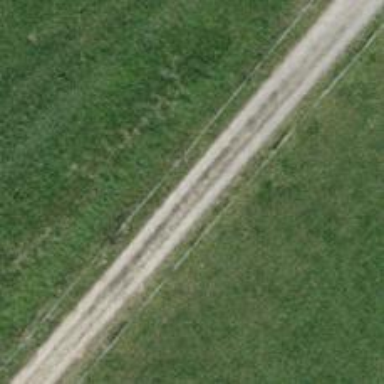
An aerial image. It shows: Track with compacted grade 2 surface.